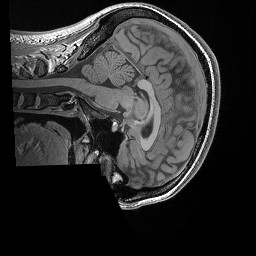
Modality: T1w
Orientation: sagittal
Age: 21
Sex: female
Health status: healthy
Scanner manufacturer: siemens
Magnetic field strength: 3 T
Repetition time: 0.02 s
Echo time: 0.00492 s